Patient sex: F
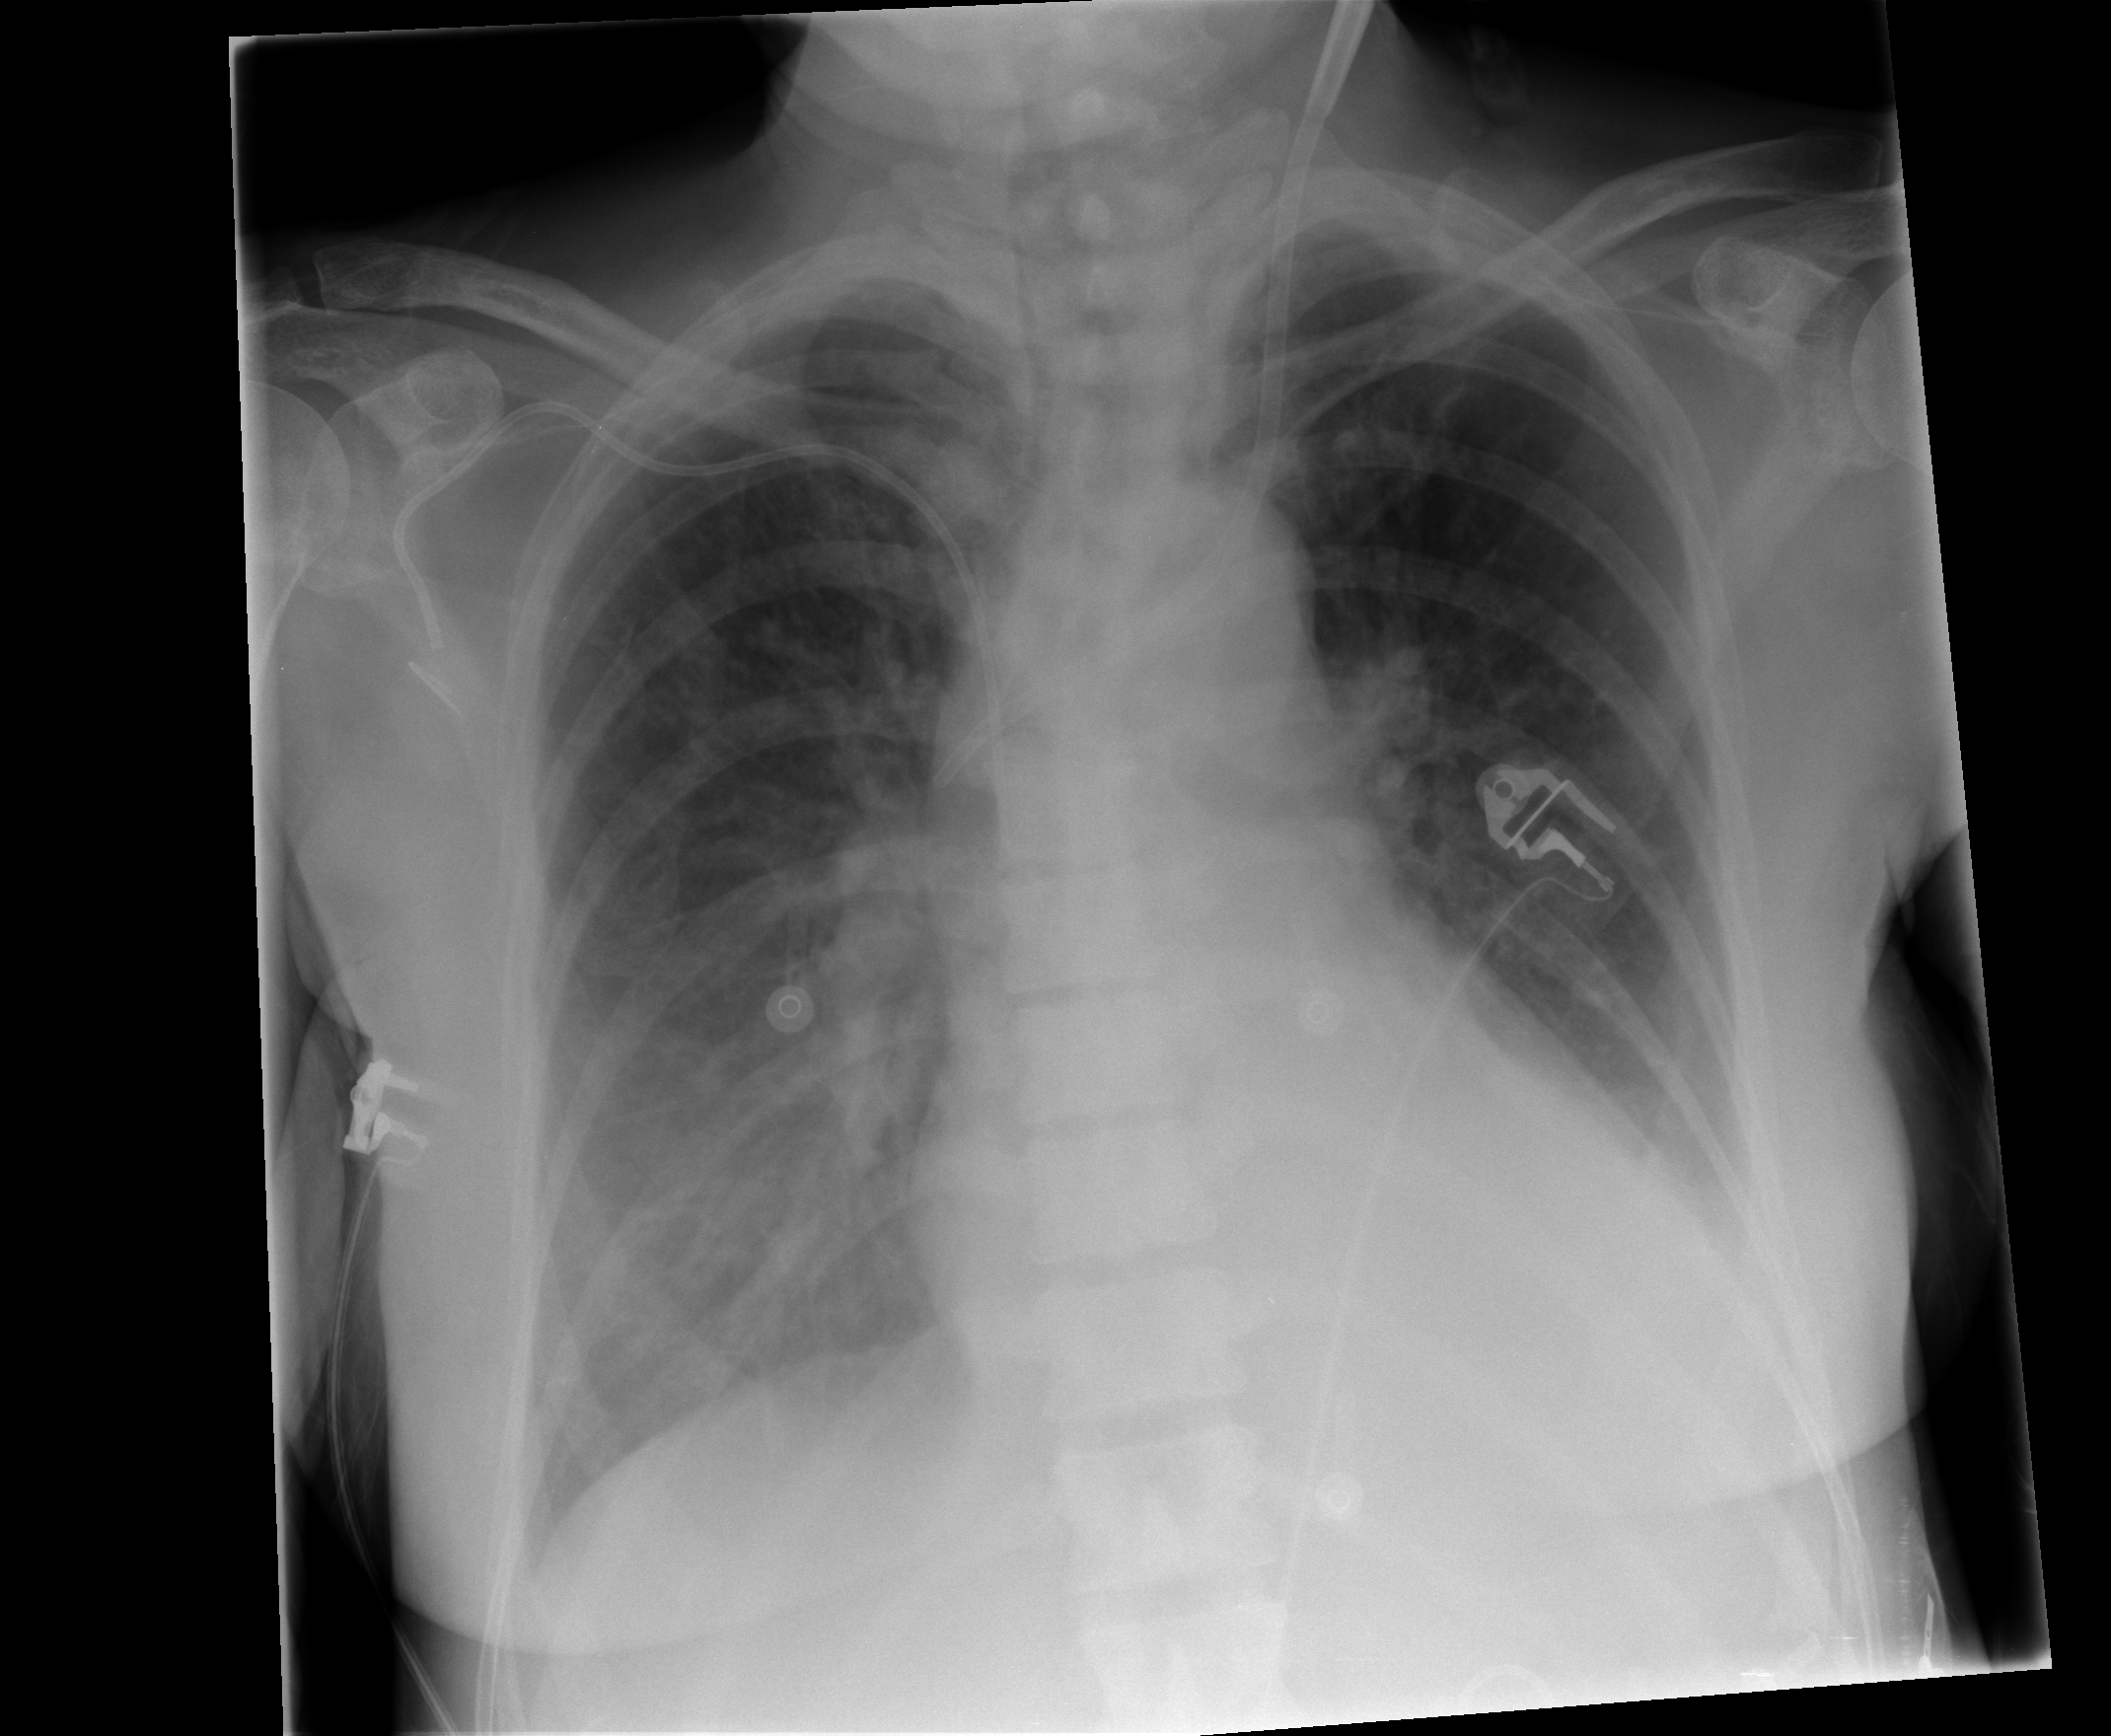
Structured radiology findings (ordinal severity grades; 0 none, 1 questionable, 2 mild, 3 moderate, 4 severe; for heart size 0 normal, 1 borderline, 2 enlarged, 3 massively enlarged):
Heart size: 2
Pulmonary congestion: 3
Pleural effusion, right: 2
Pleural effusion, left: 1
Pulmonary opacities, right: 1
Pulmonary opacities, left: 0
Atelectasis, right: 2
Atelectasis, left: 2